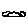
Label: cloud